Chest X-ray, PA view. Patient: 28 years old, sex M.
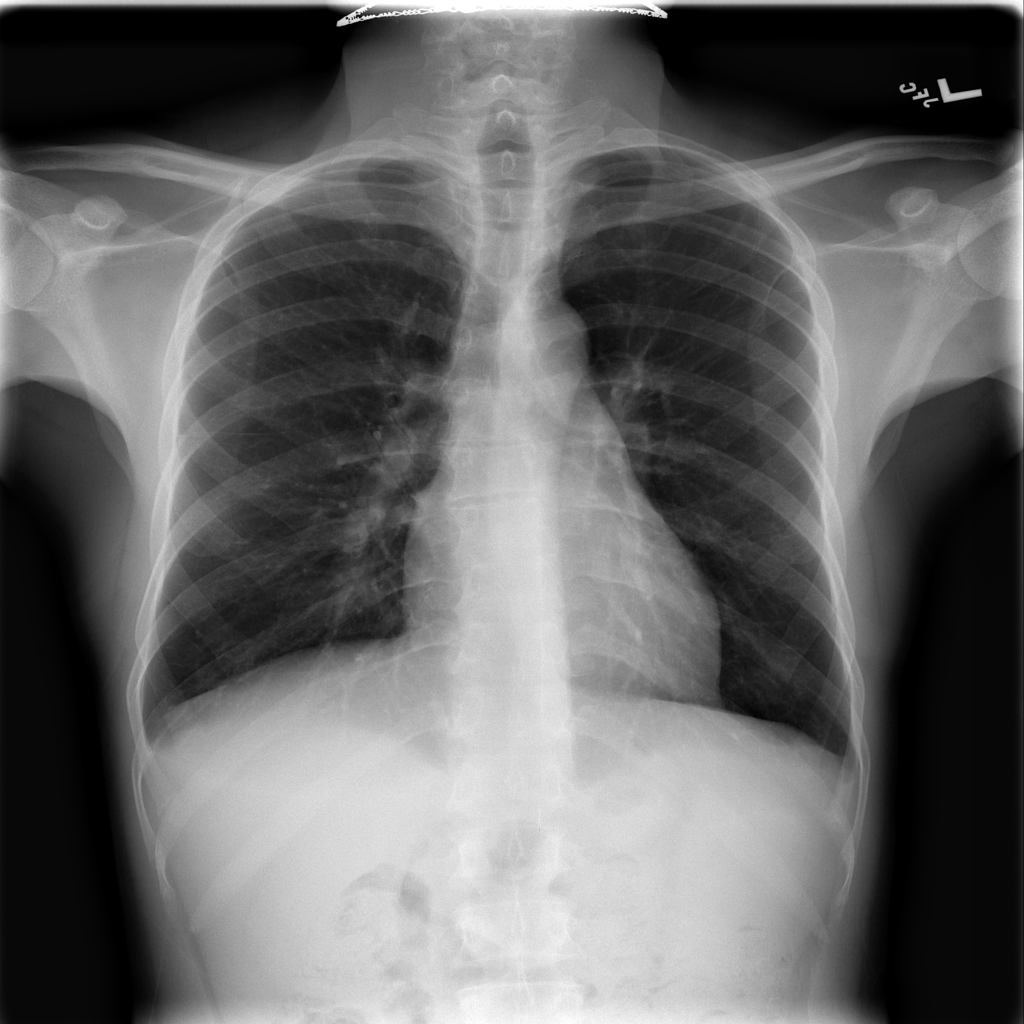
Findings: Infiltration